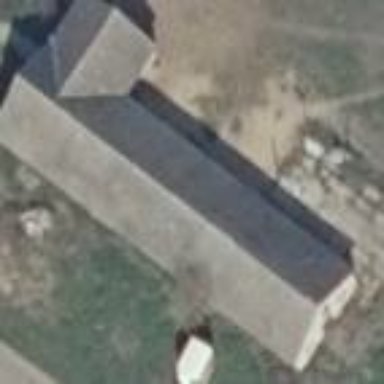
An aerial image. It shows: Stable building.